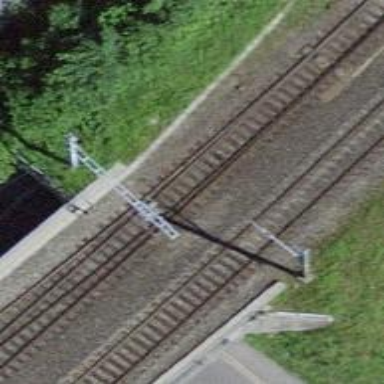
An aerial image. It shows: Single-track electrified railway with contact line.